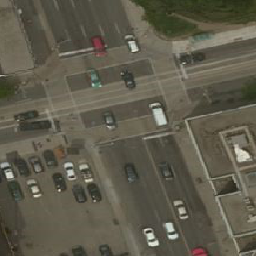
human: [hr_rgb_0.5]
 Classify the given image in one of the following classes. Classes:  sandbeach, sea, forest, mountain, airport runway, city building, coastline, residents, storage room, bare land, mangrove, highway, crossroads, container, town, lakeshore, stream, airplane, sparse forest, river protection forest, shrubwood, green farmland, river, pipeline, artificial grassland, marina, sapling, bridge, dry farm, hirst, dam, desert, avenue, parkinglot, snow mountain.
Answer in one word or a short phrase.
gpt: crossroads